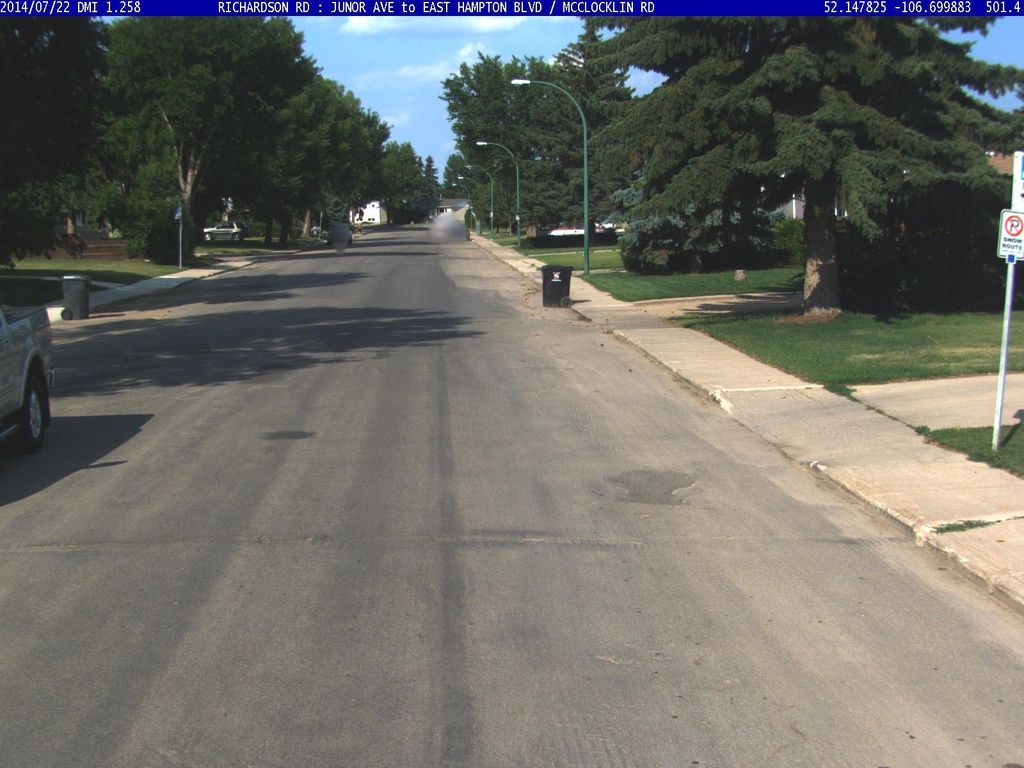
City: saskatoon